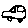
Label: car